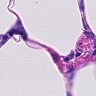
Metastatic tissue present: no